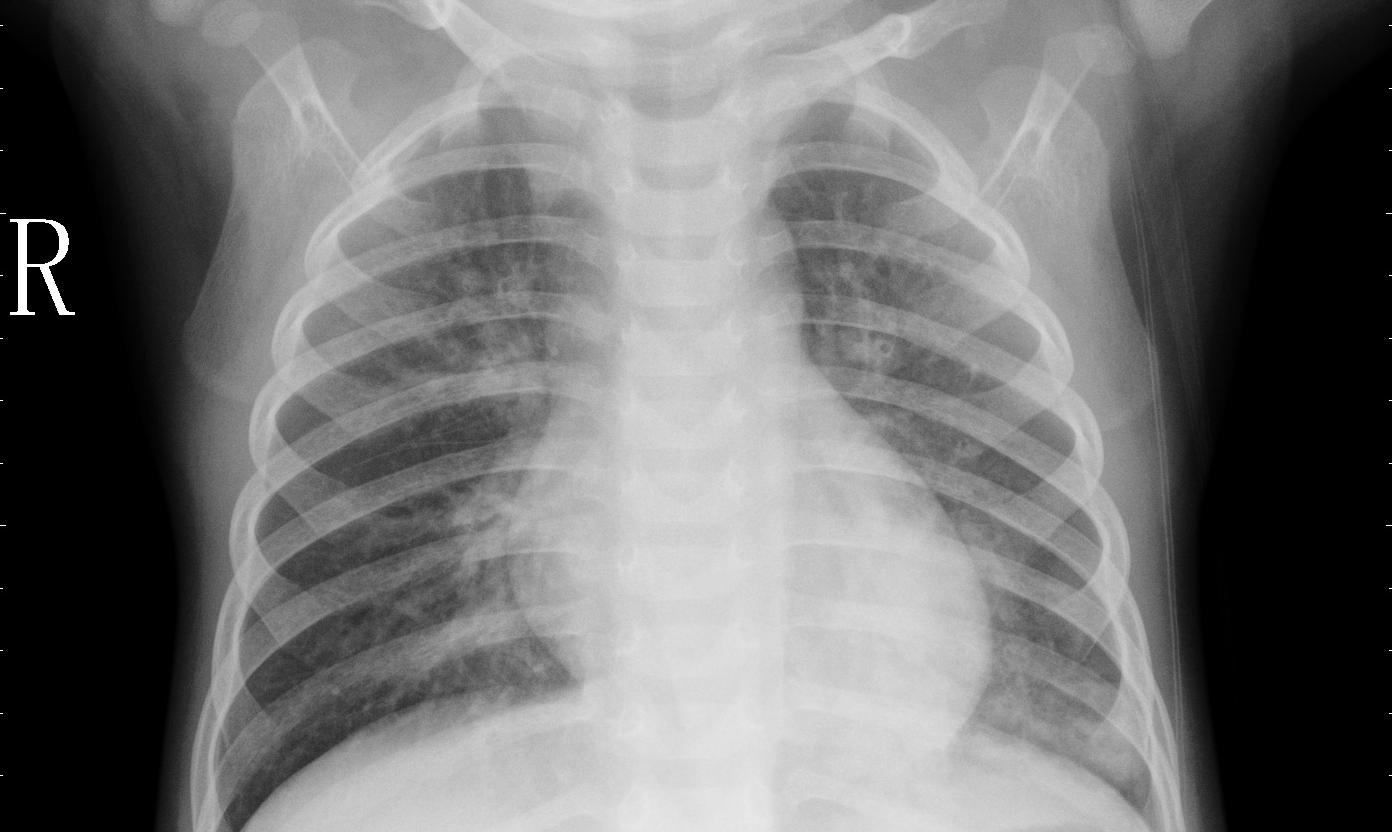
Diagnosis: PNEUMONIA